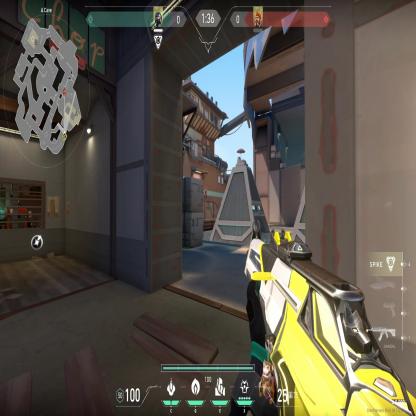
Label: enemy